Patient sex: F
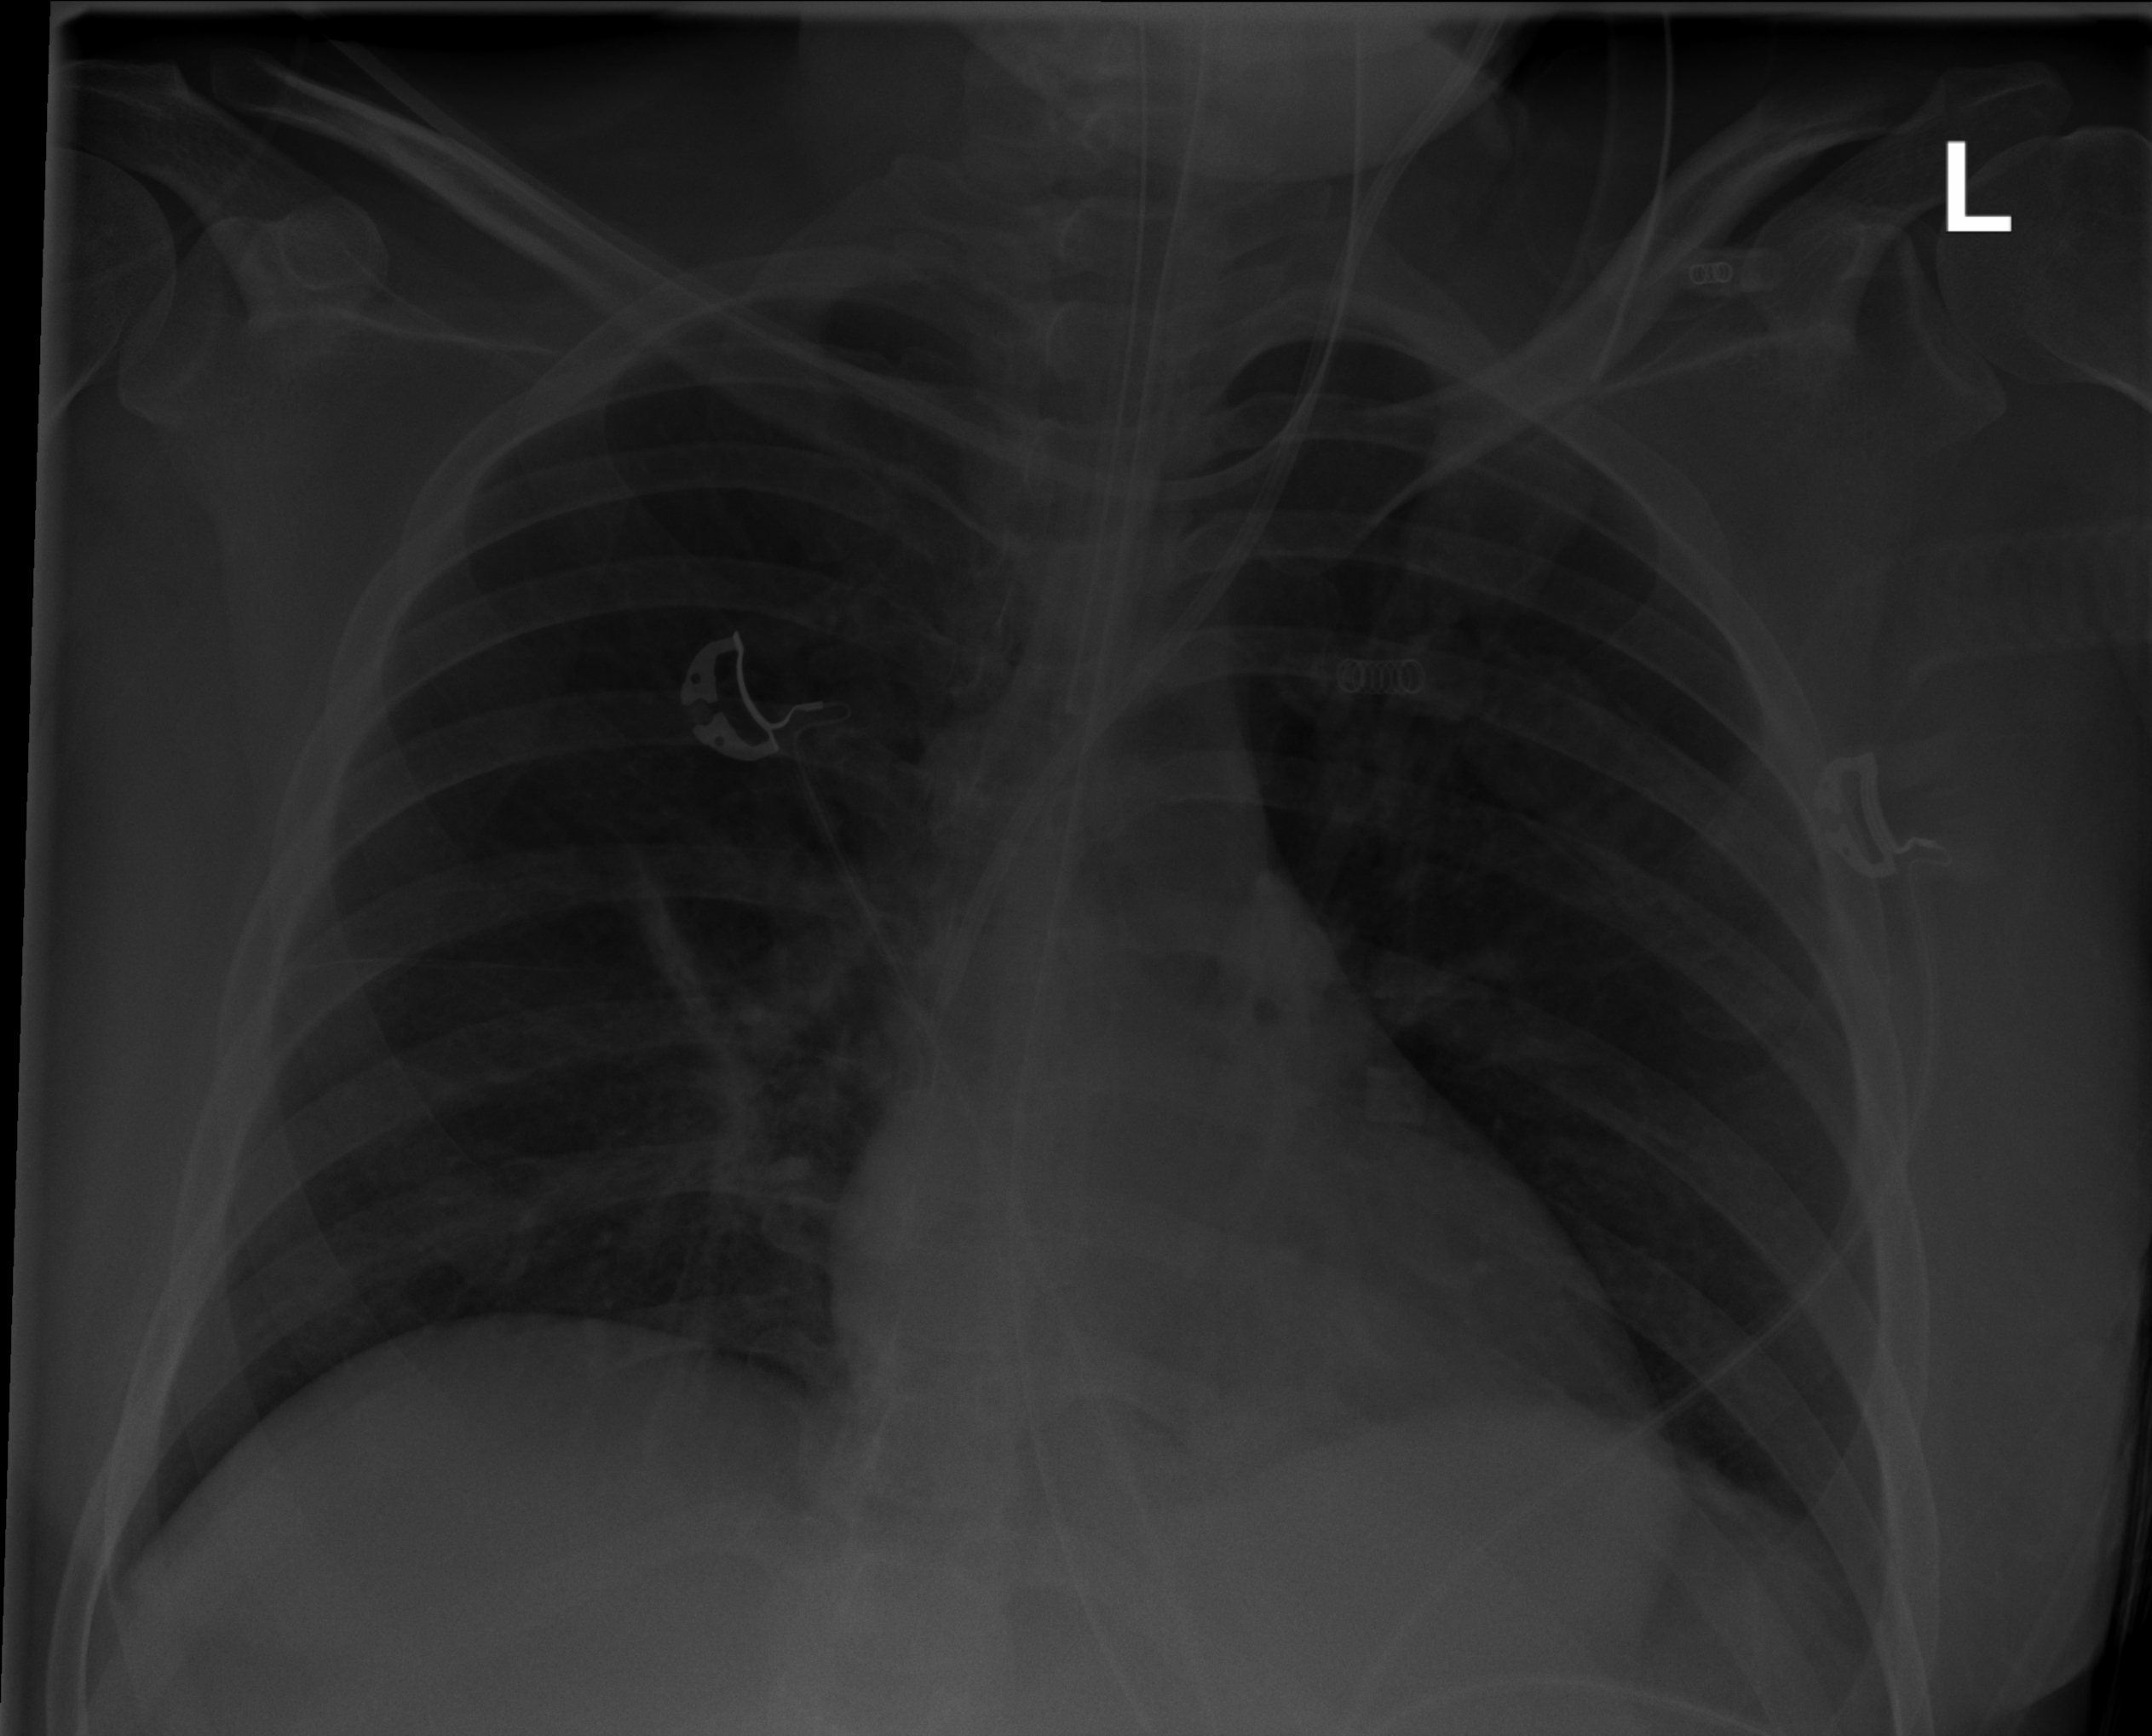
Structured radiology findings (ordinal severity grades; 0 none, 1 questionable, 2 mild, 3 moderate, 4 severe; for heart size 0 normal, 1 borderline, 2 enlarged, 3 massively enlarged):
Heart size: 1
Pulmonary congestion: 0
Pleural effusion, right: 0
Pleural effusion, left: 1
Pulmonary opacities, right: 0
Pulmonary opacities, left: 0
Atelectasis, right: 2
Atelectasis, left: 0